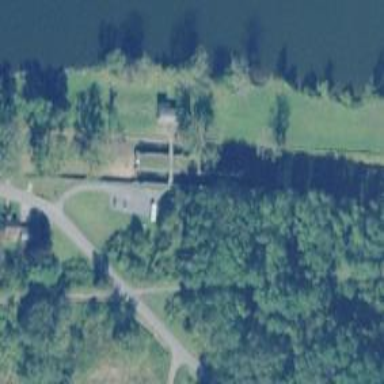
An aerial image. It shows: Lock gate on waterway.